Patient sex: M
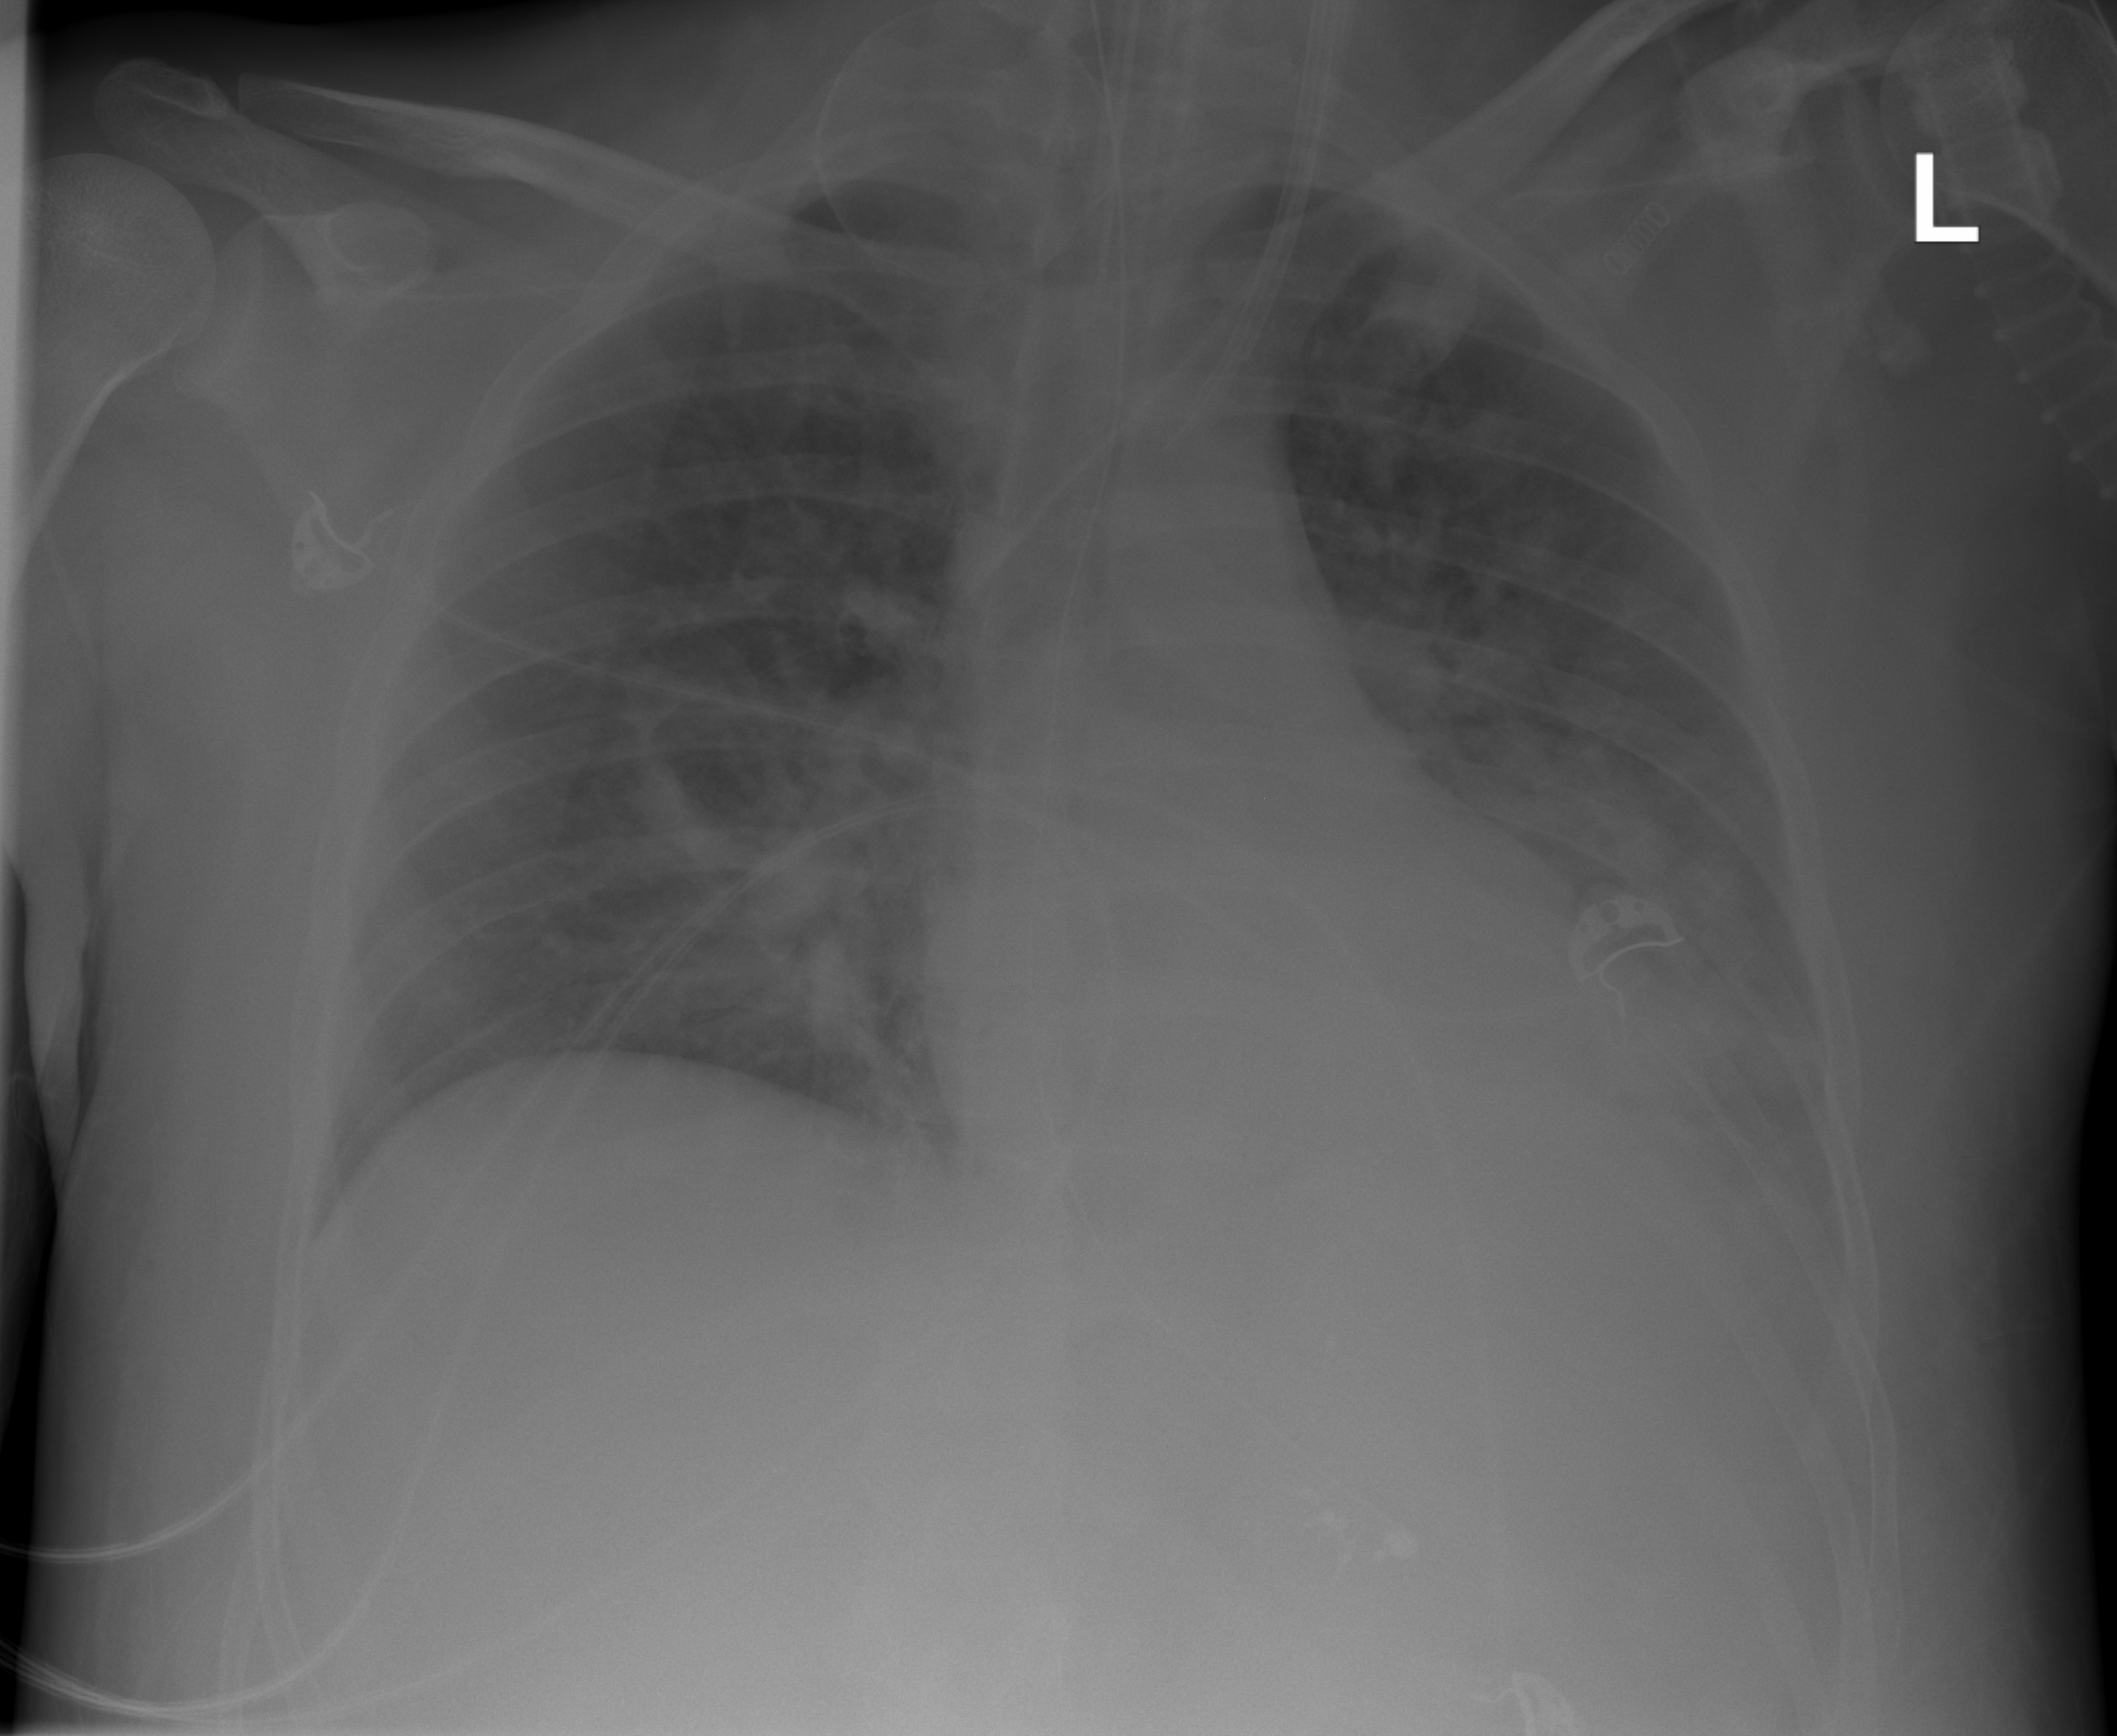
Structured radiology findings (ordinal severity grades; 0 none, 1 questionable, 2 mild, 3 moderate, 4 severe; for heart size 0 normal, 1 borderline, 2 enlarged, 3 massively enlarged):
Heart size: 0
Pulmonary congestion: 2
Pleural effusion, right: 0
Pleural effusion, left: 2
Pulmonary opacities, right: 2
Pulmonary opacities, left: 2
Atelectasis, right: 3
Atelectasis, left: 2